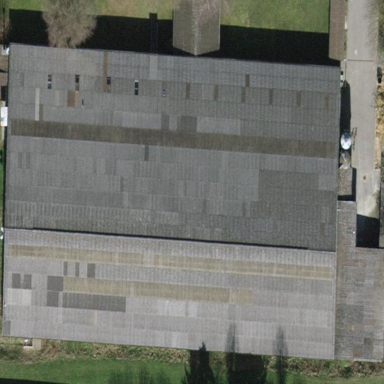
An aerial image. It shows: Stable building.